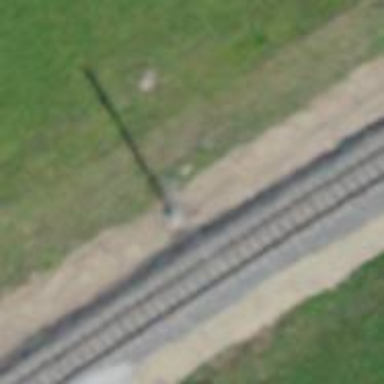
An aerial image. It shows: Power pole.